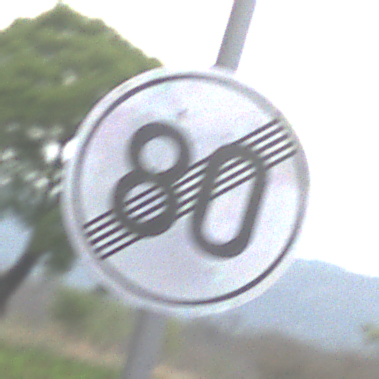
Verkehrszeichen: EndeGeschwindigkeit80
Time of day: Midday
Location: Outdoor (Nature)
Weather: PartlyCloudy
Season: NotSpecified
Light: Natural